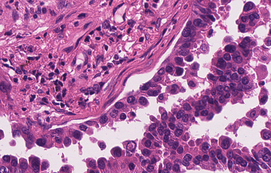
Tumor epithelial tissue: yes
Tumor-associated stroma tissue: yes
Normal tissue: no